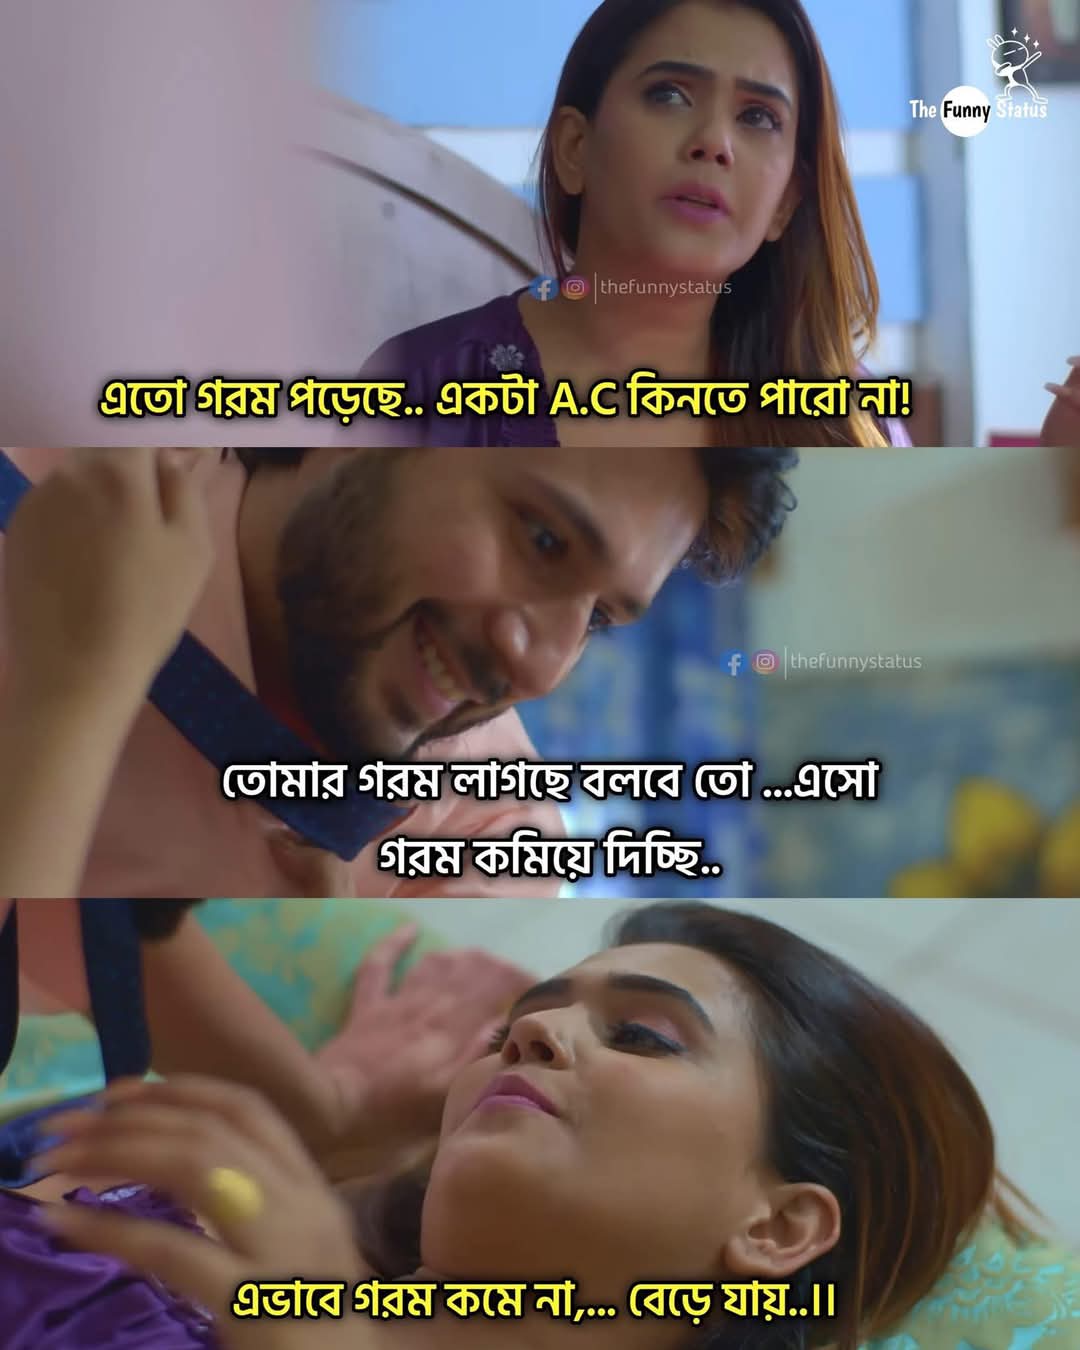
Text: এতো গরম পড়েছে.. একটা A.C কিনতে পারো না!
তোমার গরম লাগছে বলবে তো ...এসো গরম কমিয়ে দিচ্ছি..
এভাবে গরম কমে না,... বেড়ে যায়..।।
Label: Non Hate